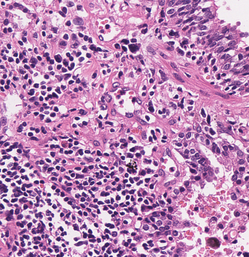
Tumor epithelial tissue: yes
Tumor-associated stroma tissue: yes
Normal tissue: no